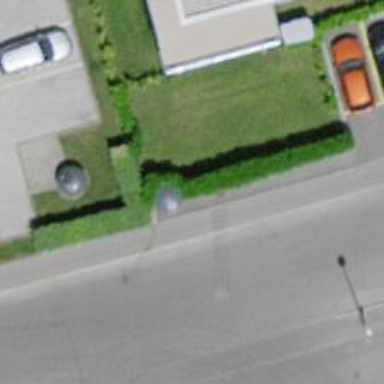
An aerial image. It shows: Hedge barrier.